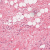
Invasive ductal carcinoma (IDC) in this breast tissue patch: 0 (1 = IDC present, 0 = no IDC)